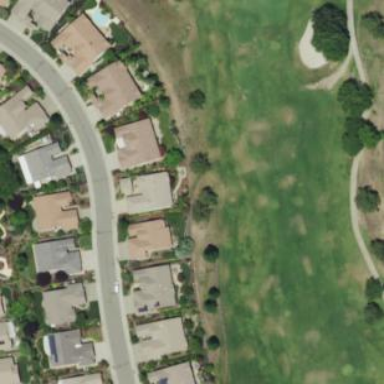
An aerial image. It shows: Grassy area designated as golf fairway.